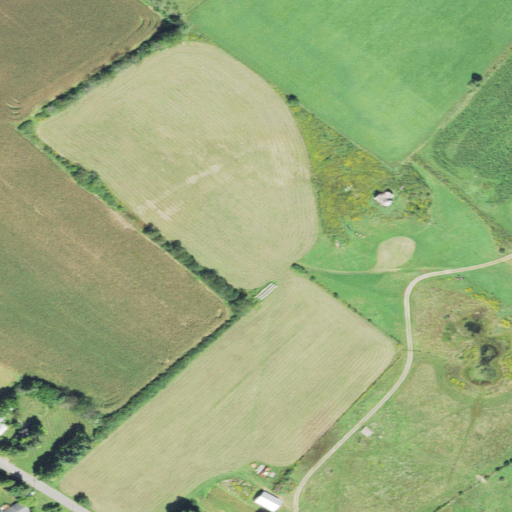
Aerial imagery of plain(s) in West Virginia named Little Levels containing pasture, cultivated crops, open development, low intensity development, medium intensity development, and high intensity development